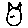
Label: cat